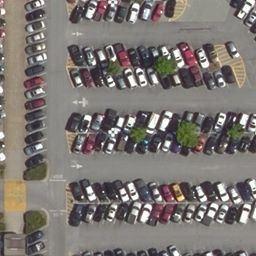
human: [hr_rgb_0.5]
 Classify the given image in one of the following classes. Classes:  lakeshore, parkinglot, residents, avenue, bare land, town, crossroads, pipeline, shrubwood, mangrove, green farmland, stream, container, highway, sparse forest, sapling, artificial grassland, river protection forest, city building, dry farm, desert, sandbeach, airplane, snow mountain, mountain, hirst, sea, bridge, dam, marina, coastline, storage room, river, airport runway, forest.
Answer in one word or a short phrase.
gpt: parkinglot